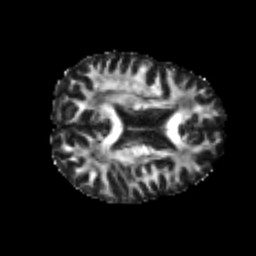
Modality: FA
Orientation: axial
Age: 26
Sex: female
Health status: healthy
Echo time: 0.074 s